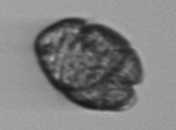
Label: Margalefidinium